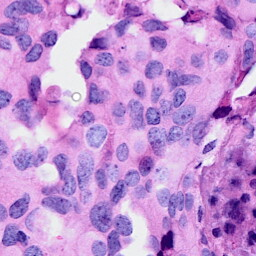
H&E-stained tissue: Breast